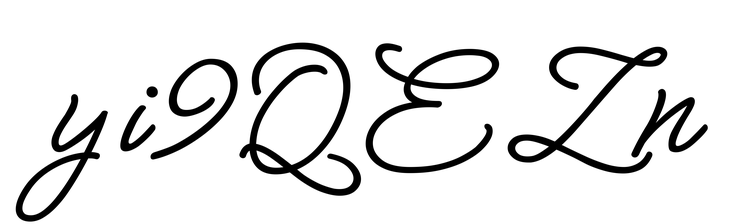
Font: MeowScript-Regular